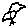
Label: bird